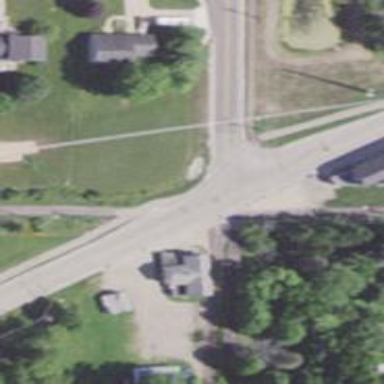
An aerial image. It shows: Asphalt path with crossing.